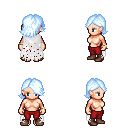
a pixel art fantasy rpg character, female body template, human, light skin, white tattered cape, red pants, white cyan swoop hairstyle, bracelets, brown shoes, four views (front, back, left, right), 2x2 character sprite sheet, small pixel art, hard edges, no anti-aliasing